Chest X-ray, PA view. Patient: 49 years old, sex M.
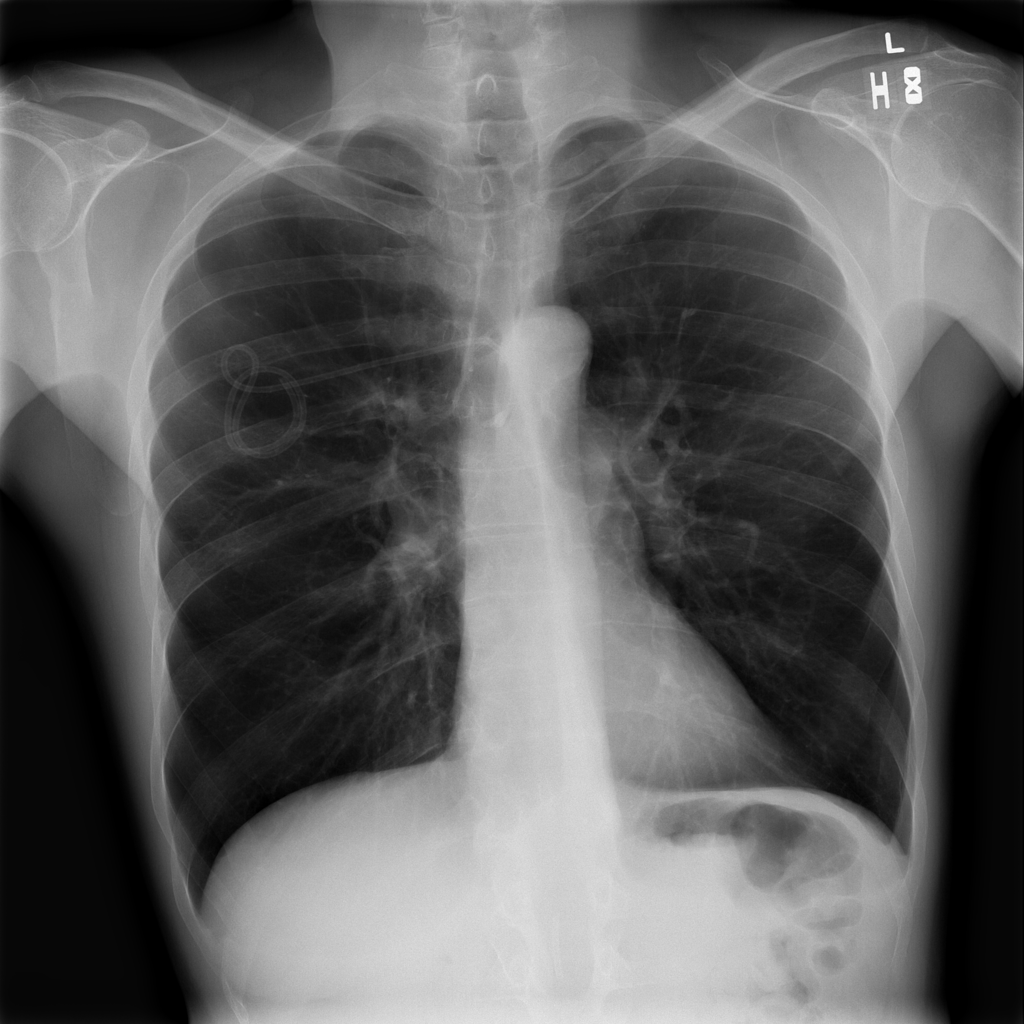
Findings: No Finding